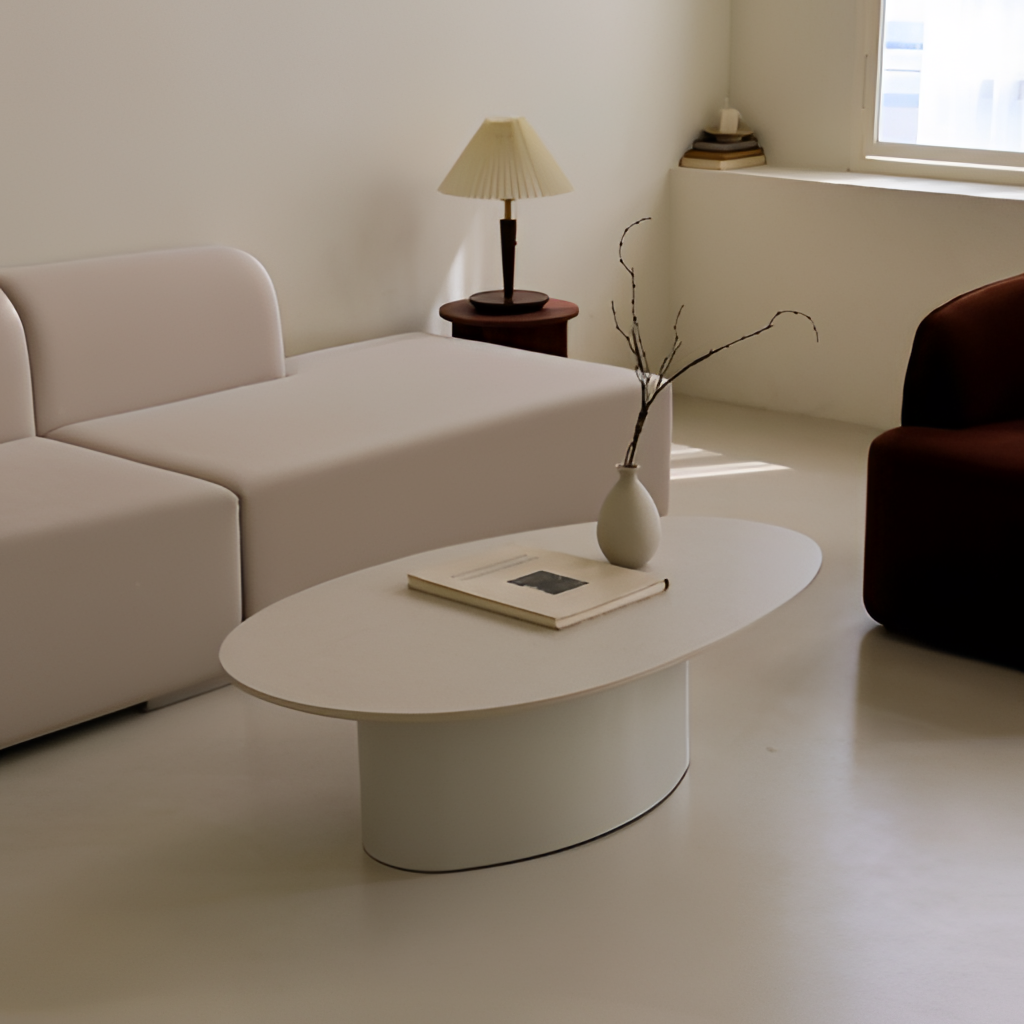
living room, beige fabric sectional sofa, tile flooring, with smooth pattern, minimalist, beige paint wallpaper, with solid pattern